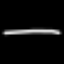
Label: line